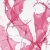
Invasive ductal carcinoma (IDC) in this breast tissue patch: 0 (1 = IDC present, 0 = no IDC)